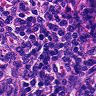
Metastatic tissue present: no